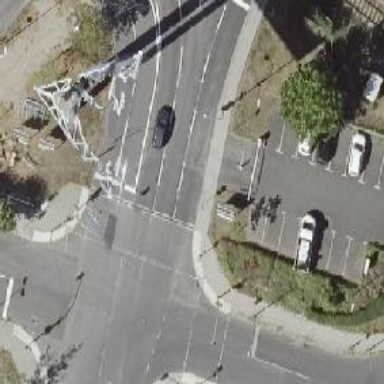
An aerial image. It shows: Road crossing with traffic signals.